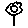
Label: flower